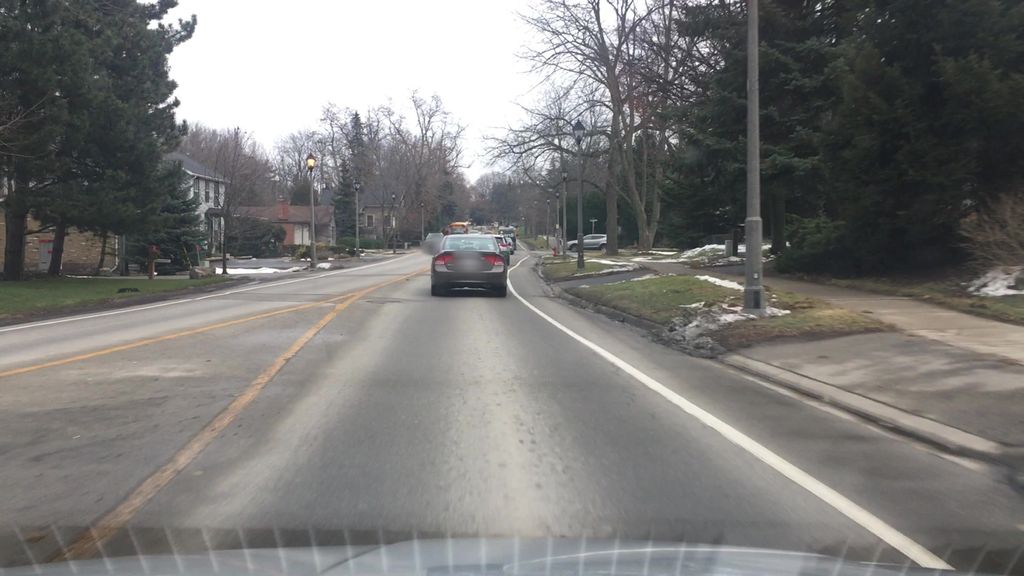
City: hamilton